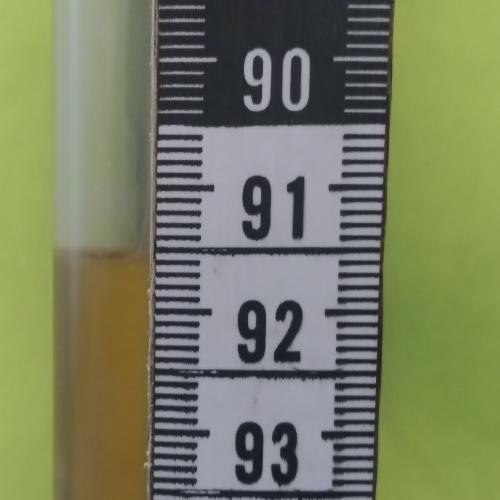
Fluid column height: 91.5 cm